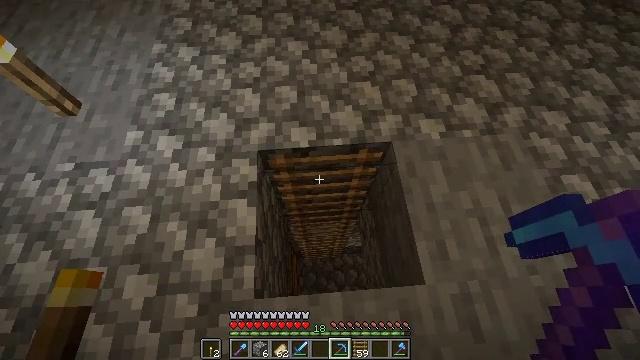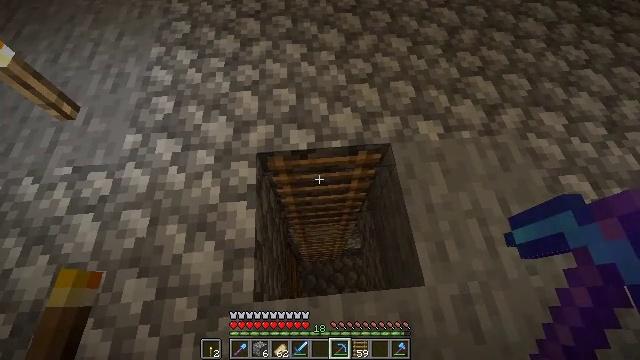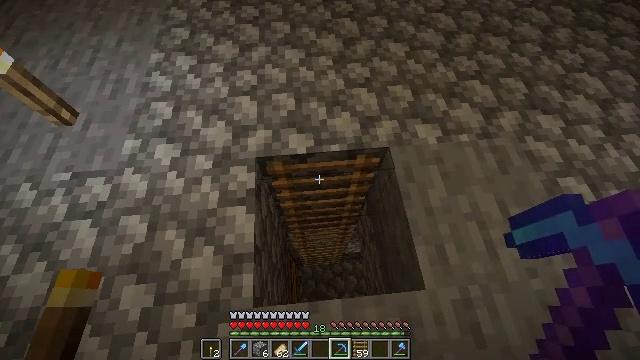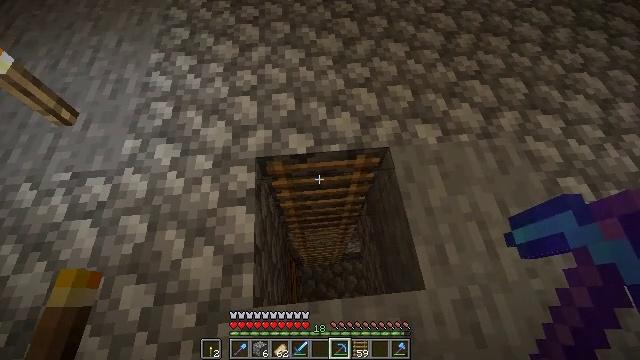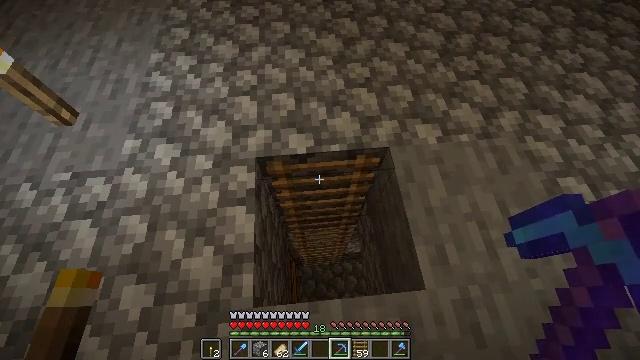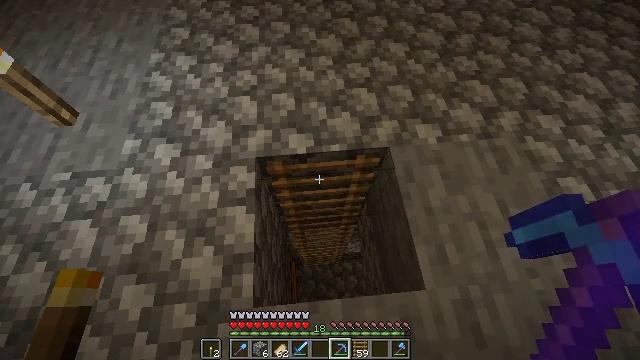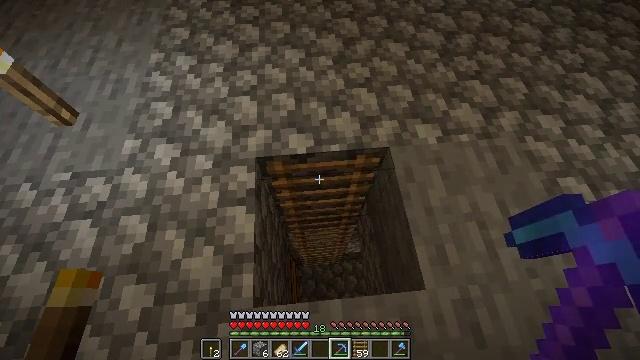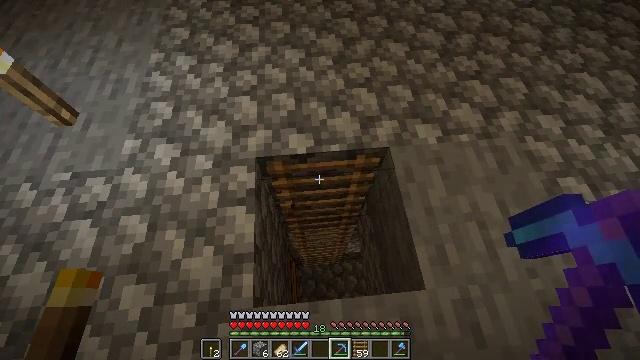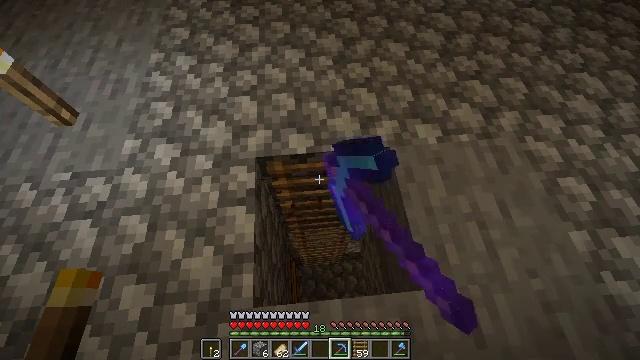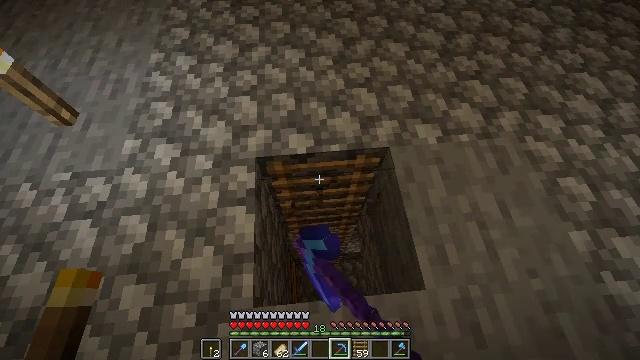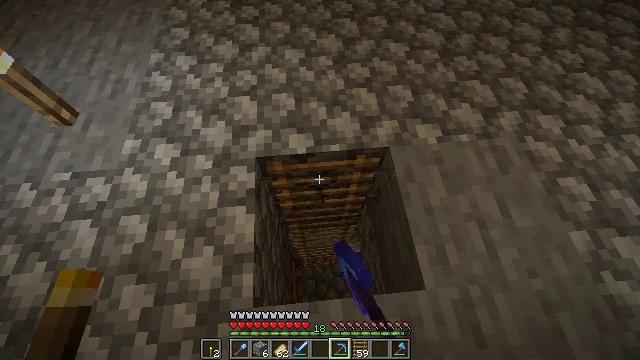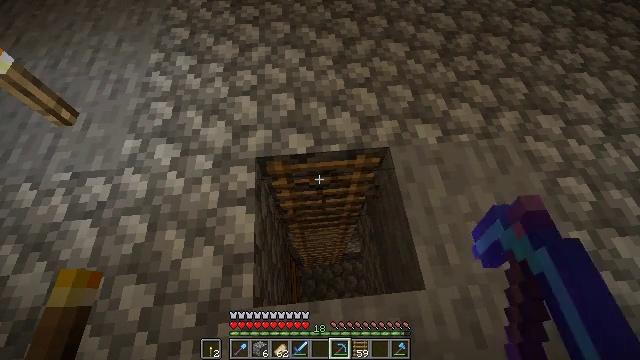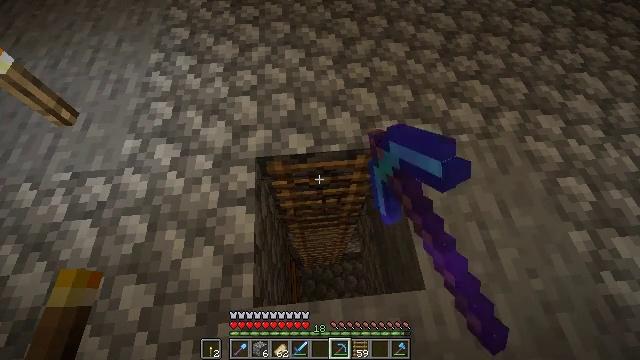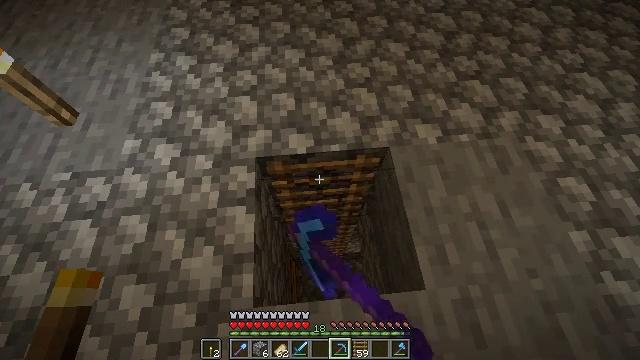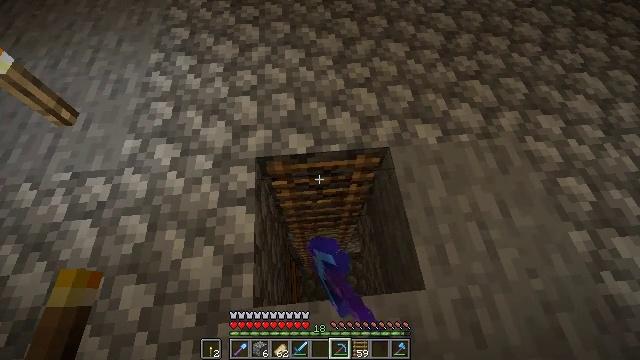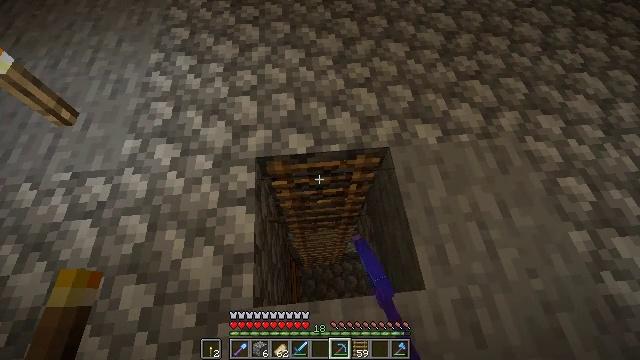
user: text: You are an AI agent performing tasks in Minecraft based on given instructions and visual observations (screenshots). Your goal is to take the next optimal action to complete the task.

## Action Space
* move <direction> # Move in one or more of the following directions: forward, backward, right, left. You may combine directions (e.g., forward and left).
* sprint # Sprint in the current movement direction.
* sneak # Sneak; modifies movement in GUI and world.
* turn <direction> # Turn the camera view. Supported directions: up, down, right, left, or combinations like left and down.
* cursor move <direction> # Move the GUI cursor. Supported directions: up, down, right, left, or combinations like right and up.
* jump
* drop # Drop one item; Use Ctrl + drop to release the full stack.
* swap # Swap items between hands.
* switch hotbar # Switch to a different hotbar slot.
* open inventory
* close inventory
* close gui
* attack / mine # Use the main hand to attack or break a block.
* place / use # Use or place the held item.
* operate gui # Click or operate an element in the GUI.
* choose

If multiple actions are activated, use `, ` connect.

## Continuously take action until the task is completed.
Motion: motion action
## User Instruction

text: Break the ladder to collect it.
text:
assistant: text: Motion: no_op
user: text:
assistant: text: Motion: no_op
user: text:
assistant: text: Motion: no_op
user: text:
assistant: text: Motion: no_op
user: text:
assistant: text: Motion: no_op
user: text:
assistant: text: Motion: no_op
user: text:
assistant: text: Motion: attack / mine
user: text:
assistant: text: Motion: attack / mine
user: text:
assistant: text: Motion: attack / mine
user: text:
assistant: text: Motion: attack / mine
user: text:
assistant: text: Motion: attack / mine
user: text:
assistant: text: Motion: attack / mine
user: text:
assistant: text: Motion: attack / mine
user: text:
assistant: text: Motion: attack / mine
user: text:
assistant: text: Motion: attack / mine
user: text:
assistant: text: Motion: attack / mine
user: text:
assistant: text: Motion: attack / mine
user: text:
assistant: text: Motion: no_op
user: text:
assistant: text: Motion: no_op
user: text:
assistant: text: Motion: no_op
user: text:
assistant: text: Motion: no_op
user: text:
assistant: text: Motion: no_op
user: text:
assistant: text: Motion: no_op
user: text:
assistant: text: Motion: no_op
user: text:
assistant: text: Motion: attack / mine
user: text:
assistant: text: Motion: attack / mine
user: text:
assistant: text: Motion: attack / mine
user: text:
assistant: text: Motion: attack / mine
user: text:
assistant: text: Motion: attack / mine
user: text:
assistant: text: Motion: attack / mine